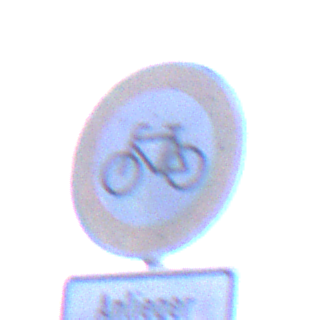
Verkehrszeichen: VerbotRadverkehr
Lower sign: PersonengruppenFrei2
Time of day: SunriseSunset
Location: Outdoor (Nature)
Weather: Clear
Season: NotSpecified
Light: Natural